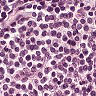
Metastatic tissue present: no